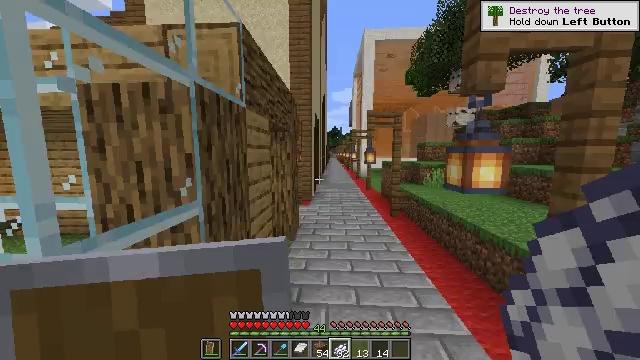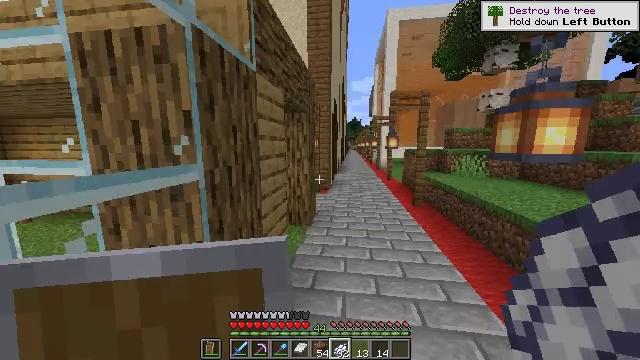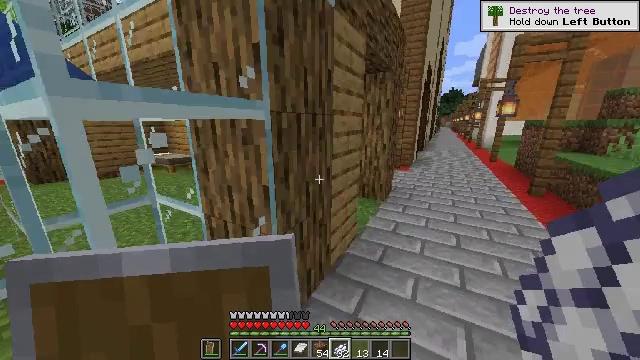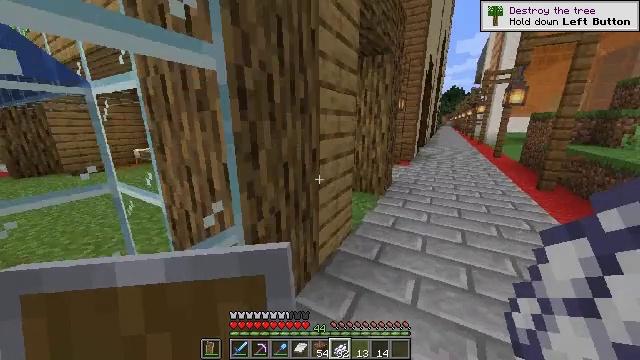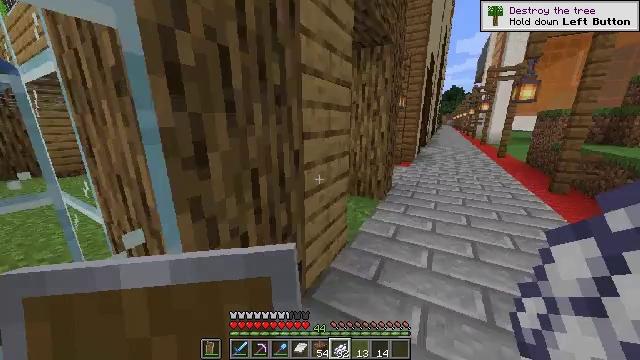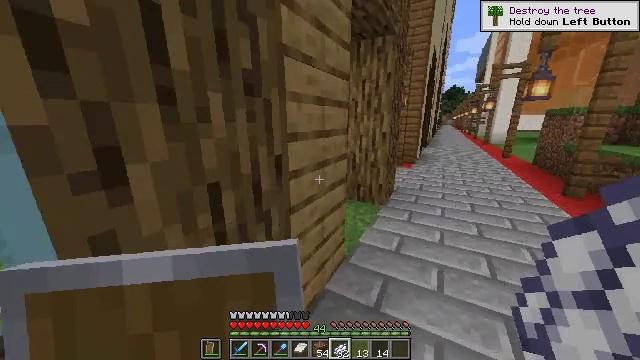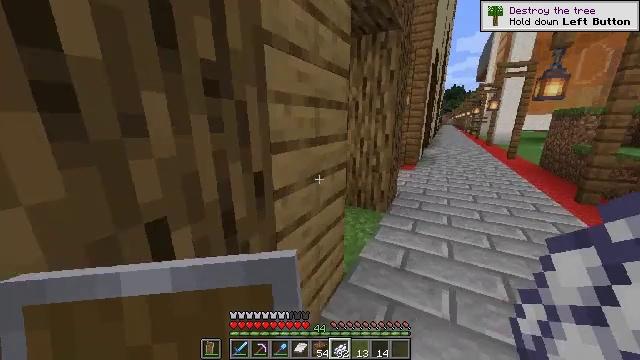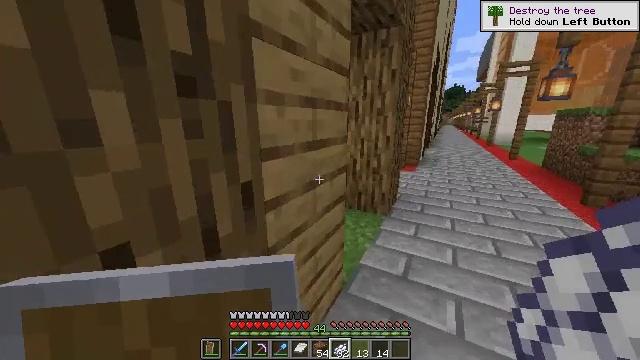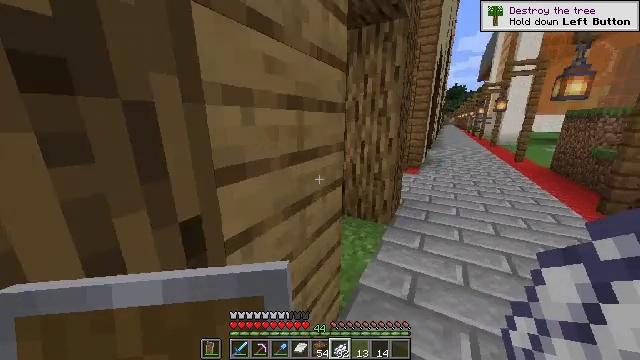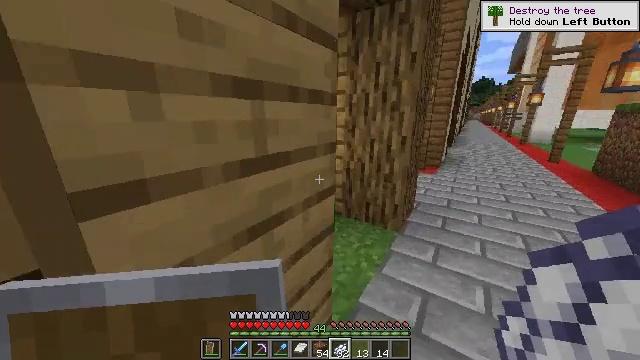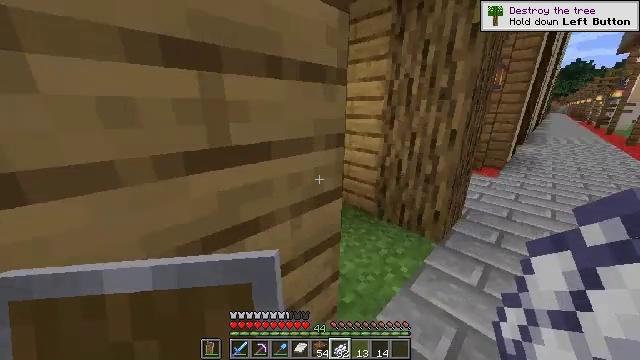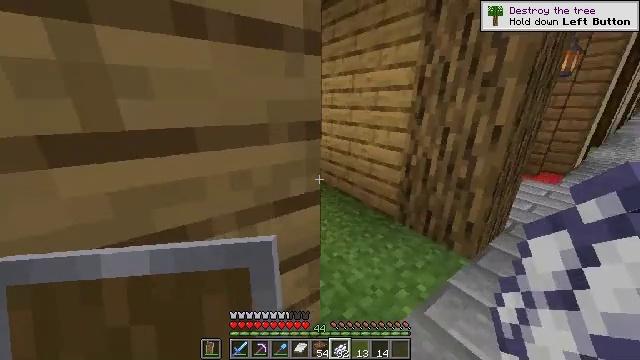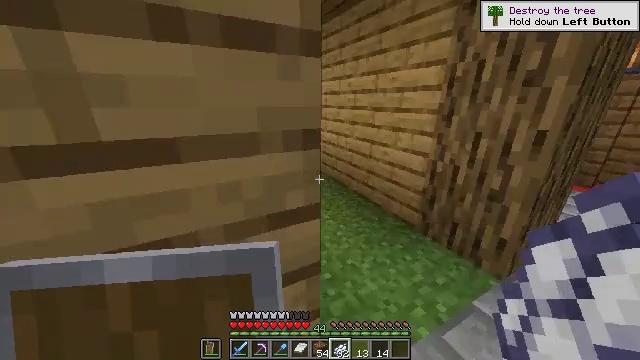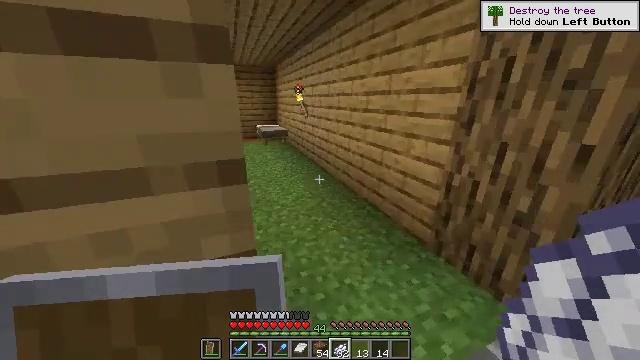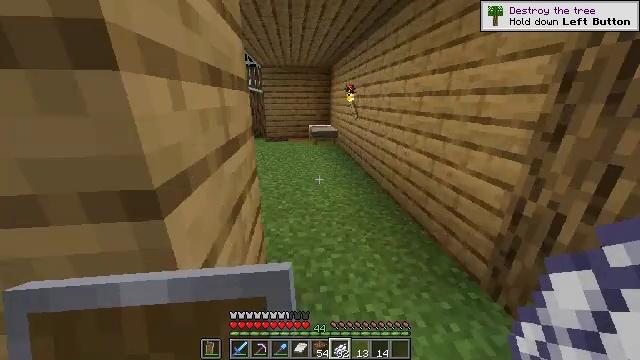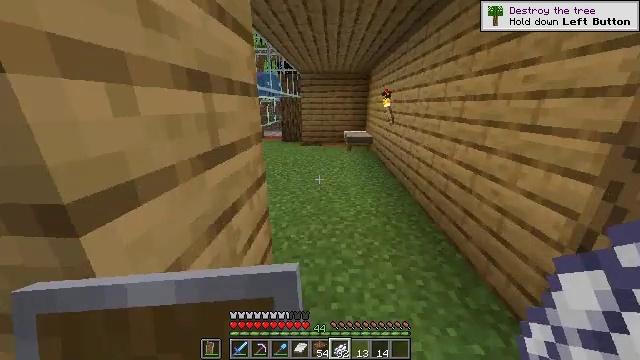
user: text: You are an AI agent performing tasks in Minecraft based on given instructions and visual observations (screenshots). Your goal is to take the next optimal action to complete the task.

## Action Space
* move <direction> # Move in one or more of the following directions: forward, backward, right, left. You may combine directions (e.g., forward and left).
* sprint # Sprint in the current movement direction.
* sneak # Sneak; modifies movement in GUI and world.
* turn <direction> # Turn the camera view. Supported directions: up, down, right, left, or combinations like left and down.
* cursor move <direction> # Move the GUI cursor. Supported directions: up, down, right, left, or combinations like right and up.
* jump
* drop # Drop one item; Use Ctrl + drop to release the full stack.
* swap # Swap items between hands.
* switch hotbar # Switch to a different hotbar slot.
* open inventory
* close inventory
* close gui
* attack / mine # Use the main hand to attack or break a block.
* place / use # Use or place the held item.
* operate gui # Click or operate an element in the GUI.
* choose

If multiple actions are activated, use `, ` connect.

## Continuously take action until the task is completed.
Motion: motion action
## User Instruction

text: Use white stained glass to craft white stained glass pane.
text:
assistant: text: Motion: move forward
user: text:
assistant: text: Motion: move forward and move right, turn left and down
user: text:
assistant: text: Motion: move forward
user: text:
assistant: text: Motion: move forward
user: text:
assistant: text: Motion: move forward
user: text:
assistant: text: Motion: move forward
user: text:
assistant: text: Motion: move forward
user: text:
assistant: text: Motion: move forward and move right
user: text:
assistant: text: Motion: move forward and move right, turn left and down
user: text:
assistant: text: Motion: move forward and move right, turn left and down
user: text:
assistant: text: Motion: move forward and move right, turn left and down
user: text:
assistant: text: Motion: move forward and move right, turn left
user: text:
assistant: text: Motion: move forward and move right, turn left
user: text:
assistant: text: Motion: move forward and move right, turn left
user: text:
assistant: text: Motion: move forward and move right, turn left and up
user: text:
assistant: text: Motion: move forward and move right, turn left and up
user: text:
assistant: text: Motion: move forward and move right, turn left
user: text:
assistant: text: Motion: move forward and move right, turn left
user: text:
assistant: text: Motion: move forward
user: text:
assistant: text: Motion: move forward
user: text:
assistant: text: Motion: move forward
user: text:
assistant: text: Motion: move forward
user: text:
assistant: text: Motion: move forward
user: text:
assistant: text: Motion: move forward
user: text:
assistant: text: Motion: move forward, turn right
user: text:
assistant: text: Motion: move forward, turn right
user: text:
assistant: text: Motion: move forward, turn right
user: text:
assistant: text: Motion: move forward, turn right
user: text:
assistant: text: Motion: move forward, turn right
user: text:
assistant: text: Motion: move forward, turn right